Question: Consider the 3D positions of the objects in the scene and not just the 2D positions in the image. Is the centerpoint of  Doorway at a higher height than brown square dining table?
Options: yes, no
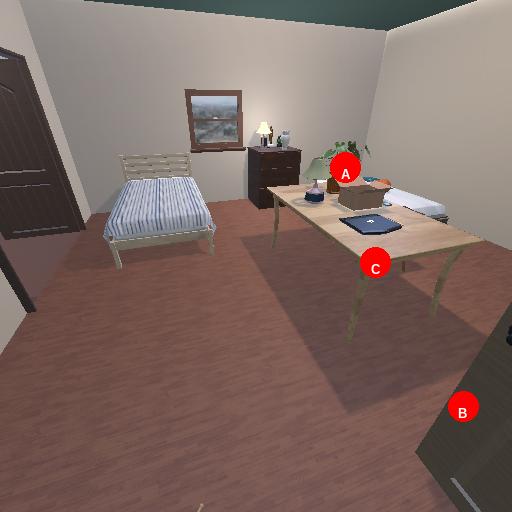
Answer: yes